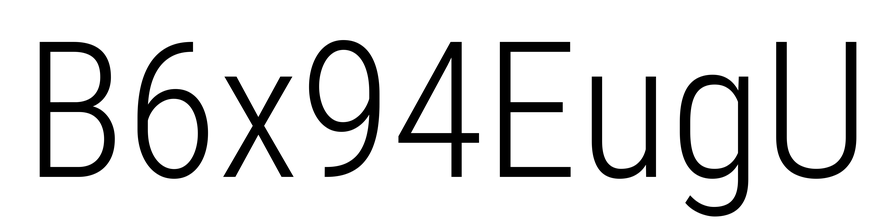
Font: Roboto_Condensed_Light